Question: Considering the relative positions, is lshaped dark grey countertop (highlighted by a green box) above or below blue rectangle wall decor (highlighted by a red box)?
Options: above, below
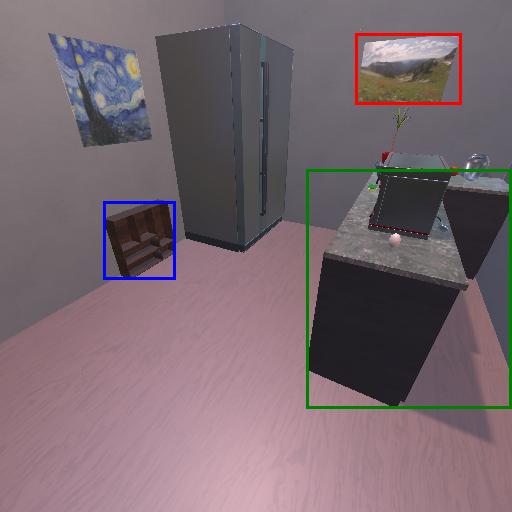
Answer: above